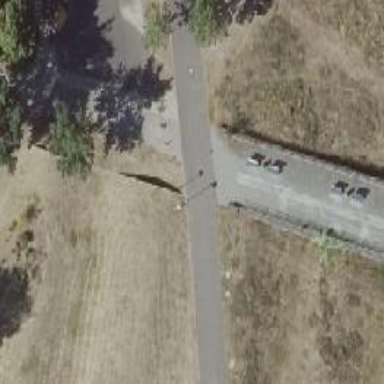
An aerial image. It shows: Asphalt path.